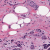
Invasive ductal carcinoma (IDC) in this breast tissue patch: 0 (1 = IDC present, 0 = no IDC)